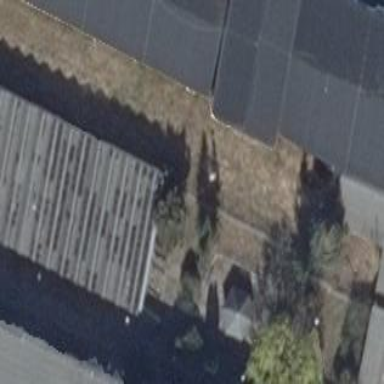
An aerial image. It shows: Building with flat grey roof.